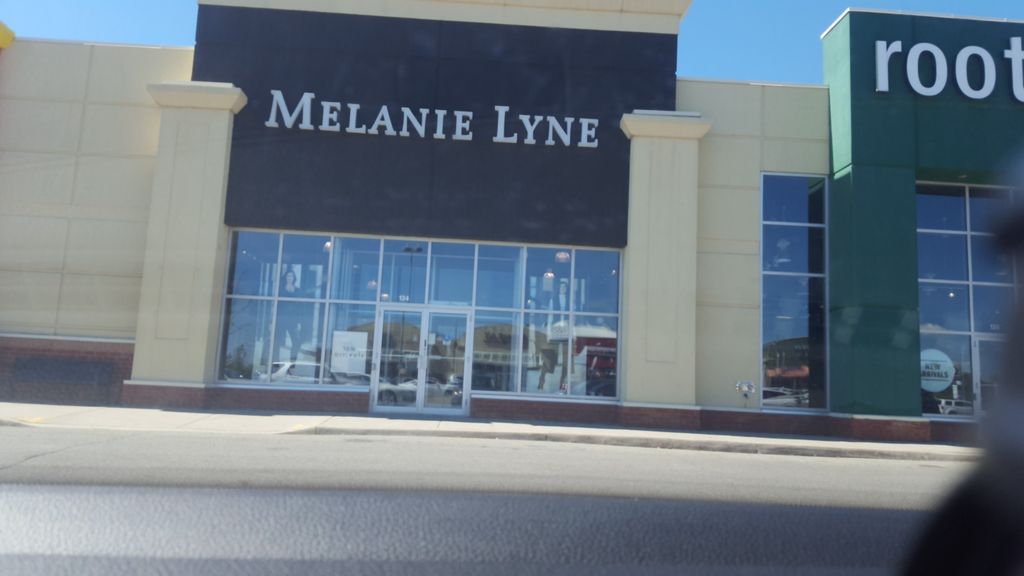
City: toronto